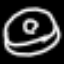
Label: donut